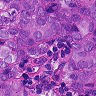
Metastatic tissue present: yes